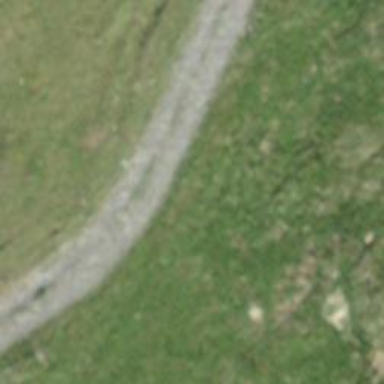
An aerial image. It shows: Gravel track with grade 3 tracktype.